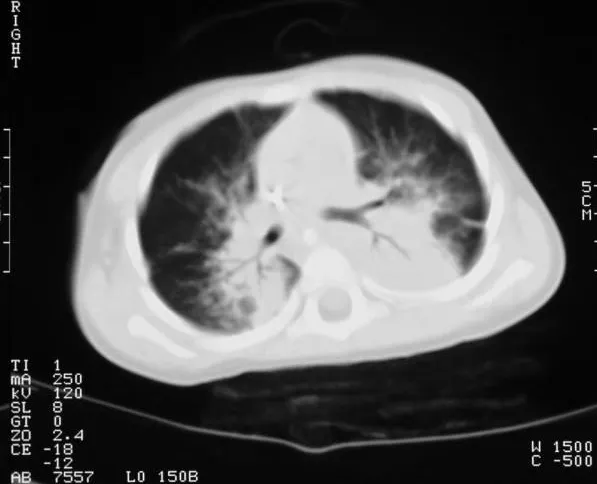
The girl: computed tomography of the thorax, done shortly after admission to hospital, showing infiltrations in the basal dorsal thorax following aspiration.
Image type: radiology (ct)